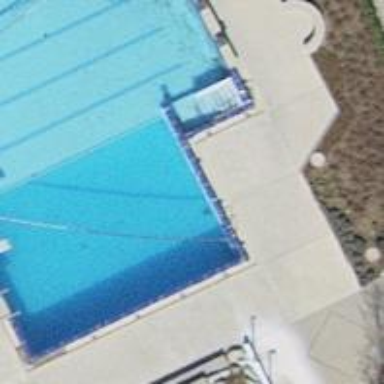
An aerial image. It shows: Outdoor swimming pool in leisure land.